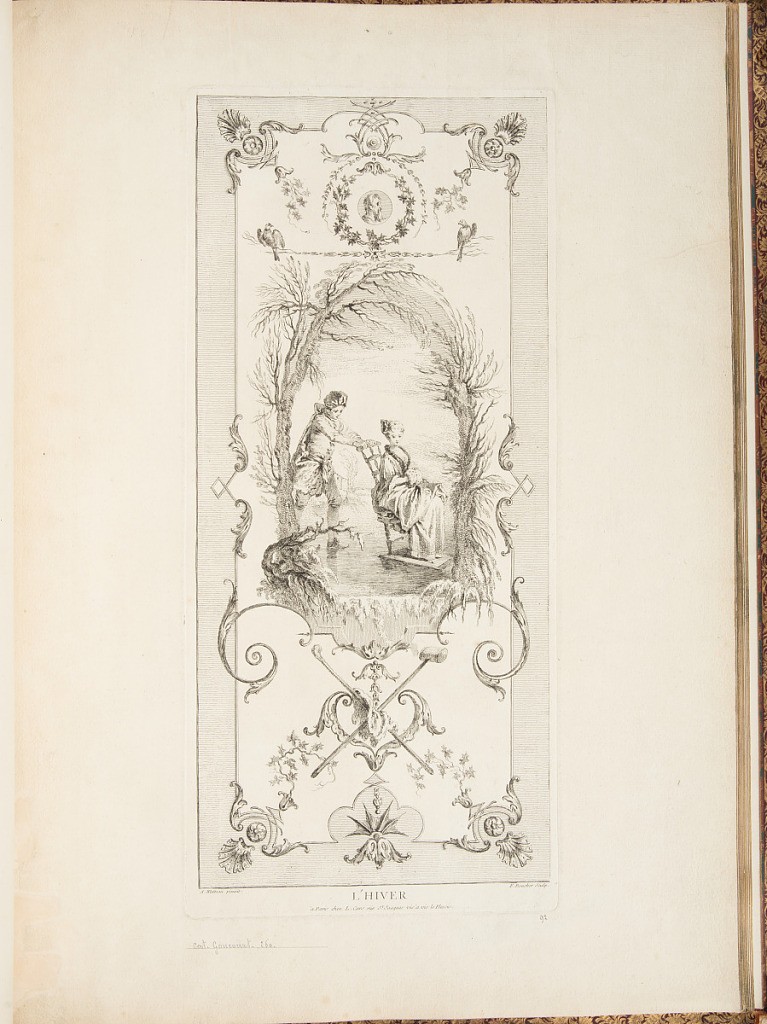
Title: L'HIVER
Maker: Antoine Watteau, French, 1684–1721
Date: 1723-1735
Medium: Etching on laid paper
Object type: Bound print
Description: Vignette of a young couple in an icy landscape. The woman sits bundled in fine clothes in a sled; the man stands behind her on skates, pushing her. The scene is surrounded by bare trees and arabesque ornamentation including leaves, wreaths, a portrait medallion, birds, scrolls, and cartouches. The plate is signed.